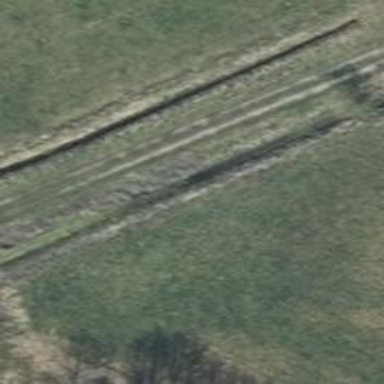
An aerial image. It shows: Sandy track road.